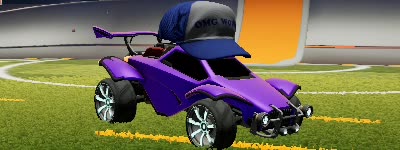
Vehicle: octane